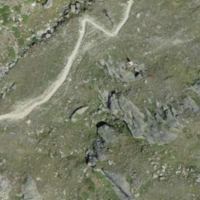
EUNIS habitat code: 48
Species observed at this site:
Geum montanum
Anthus spinoletta